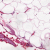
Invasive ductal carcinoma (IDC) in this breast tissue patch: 0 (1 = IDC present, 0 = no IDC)